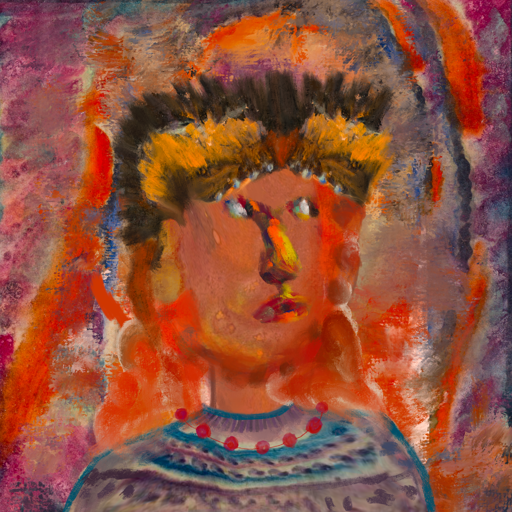
Background: Experience, Head And Neck Side: Mother_And_Son_Son, Face Side: An_Impression, Bust: HillGirl, Hair Side: Rupkatha, Head Accessory: Gypsy_Queen, Second Necklace: Blank, Necklace: Irani_3, Baby: Blank